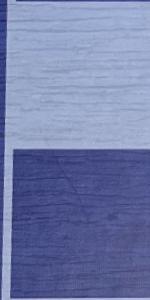
Label: Empty